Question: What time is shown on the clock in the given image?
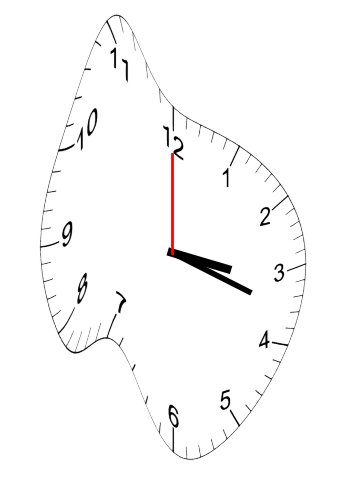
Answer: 03:18:00